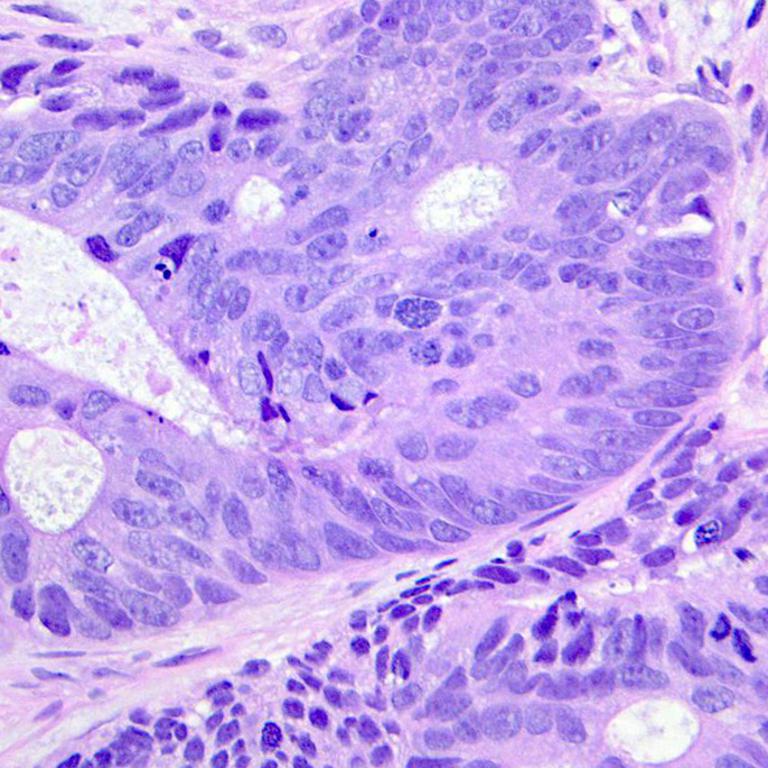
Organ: colon
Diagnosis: adenocarcinomas